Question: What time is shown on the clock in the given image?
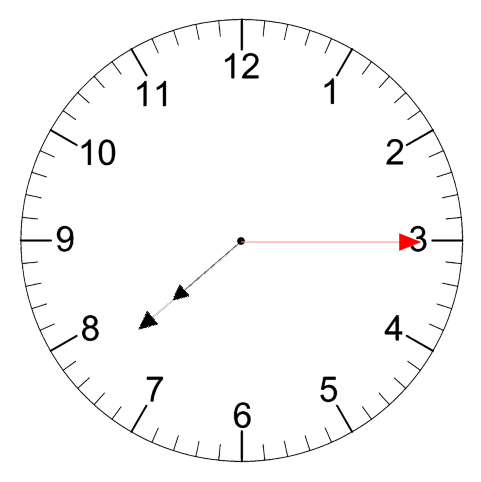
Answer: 07:38:15